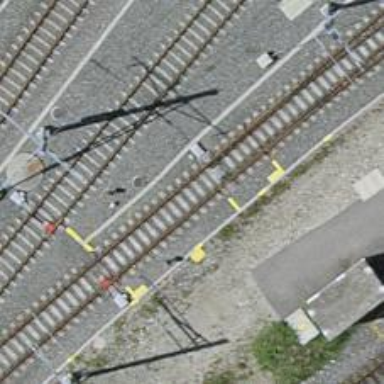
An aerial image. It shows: Railway switch.